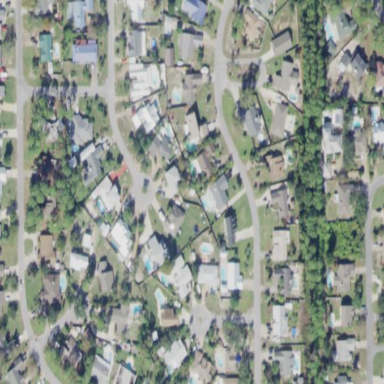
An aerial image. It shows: Single-family residential area.